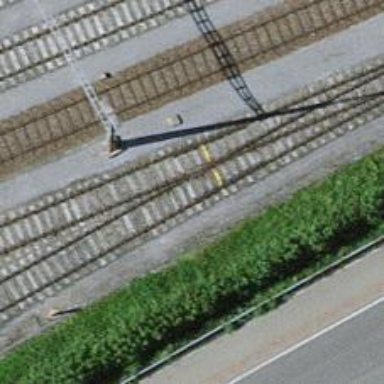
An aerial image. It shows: Railway yard with single rail track. The electrified track has contact line for power supply.